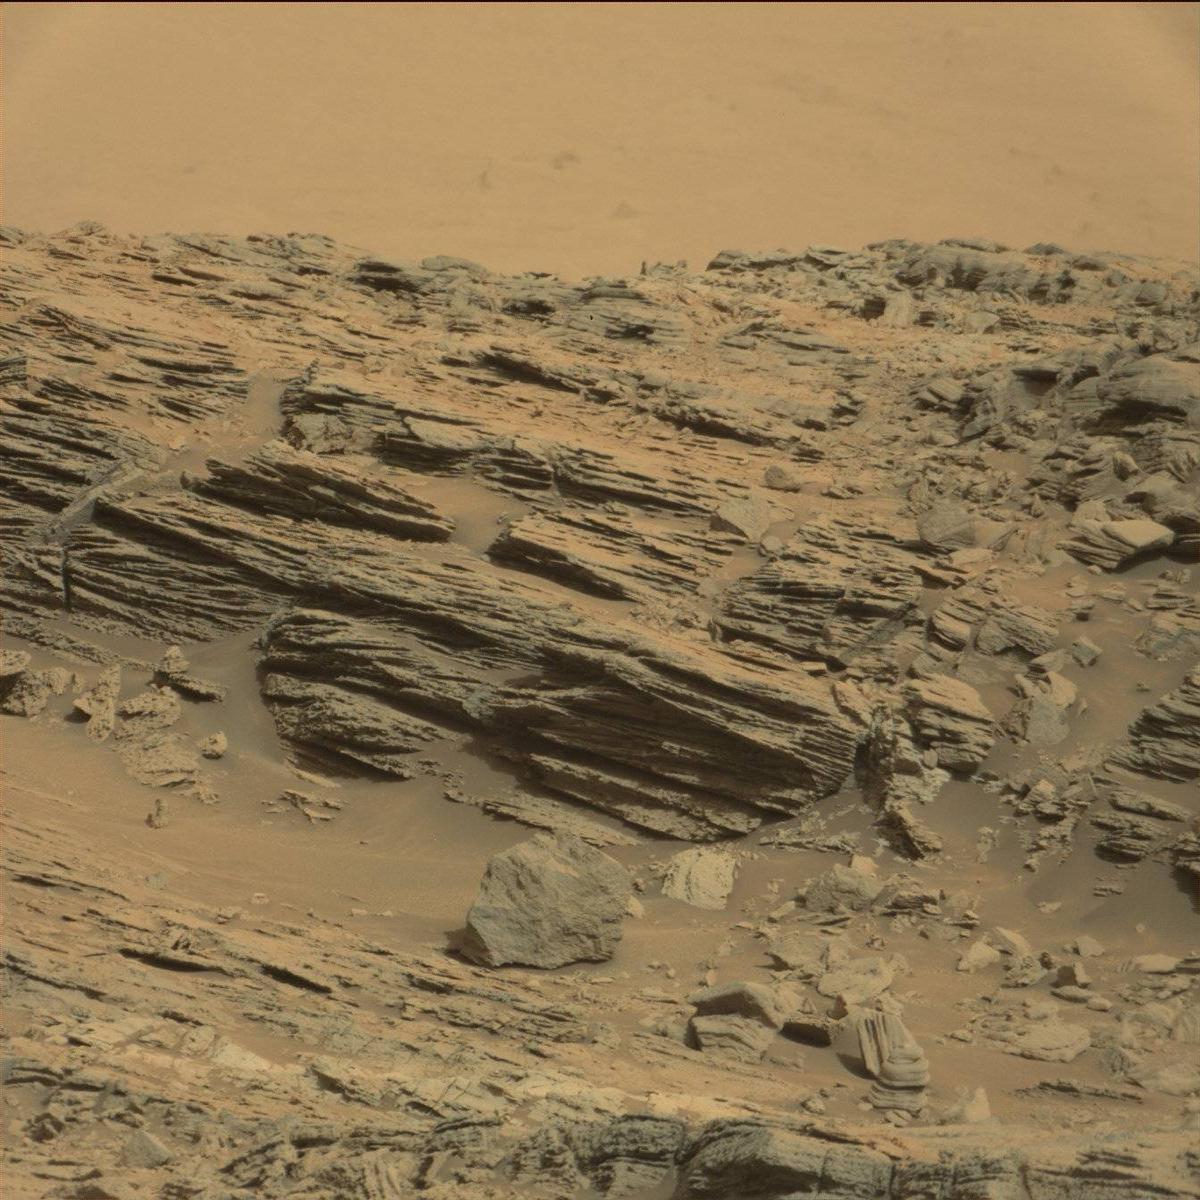
Terrain classes present: Bedrock, Ridge, Sand / Soil